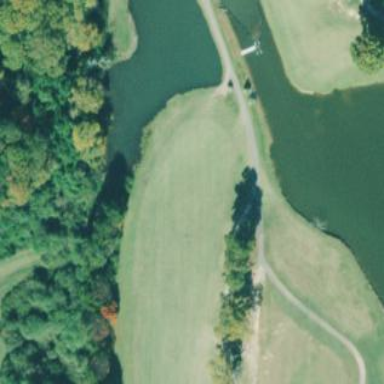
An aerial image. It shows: Water hazard on golf course.